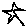
Label: star